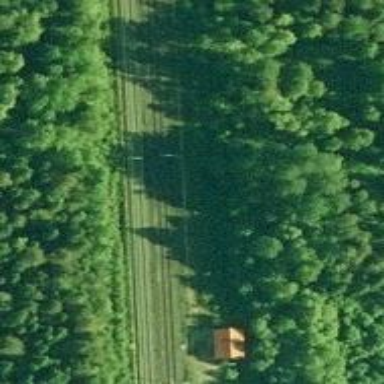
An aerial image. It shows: Railway with continuous electrified contact line.